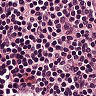
Metastatic tissue present: no